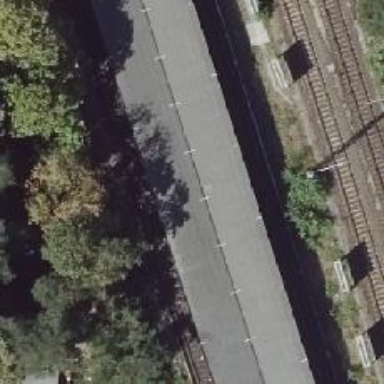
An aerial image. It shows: Light rail halt station for public transport.